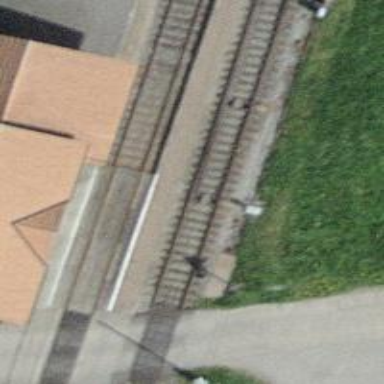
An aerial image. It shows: Railway switch.